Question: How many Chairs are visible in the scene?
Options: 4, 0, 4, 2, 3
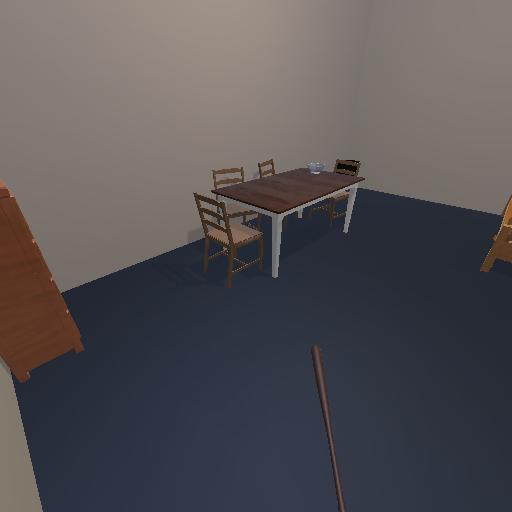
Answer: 4